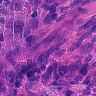
Metastatic tissue present: yes